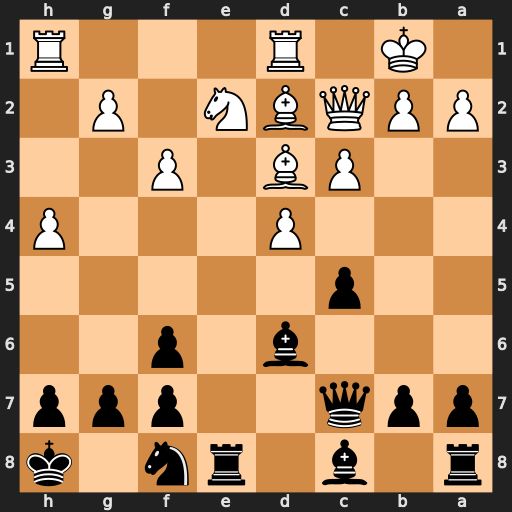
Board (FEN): r1b1rn1k/ppq2ppp/3b1p2/2p5/3P3P/2PB1P2/PPQBN1P1/1K1R3R
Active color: b
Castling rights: -
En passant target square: -
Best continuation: c4 Be4 f5